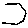
Label: hexagon